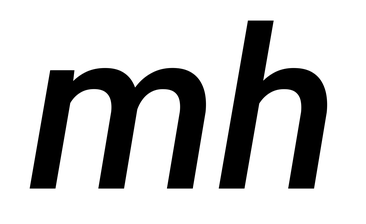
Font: Roboto-Italic_Medium_Italic